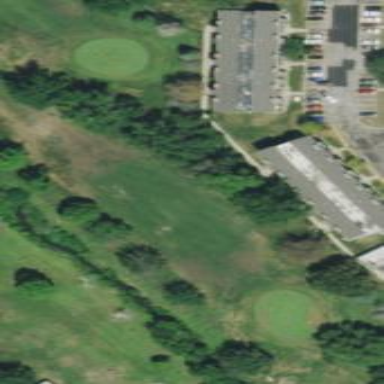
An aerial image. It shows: Grassy area designated as golf fairway.